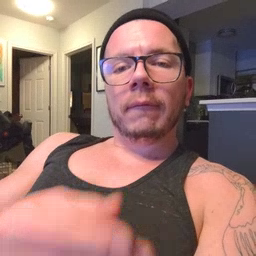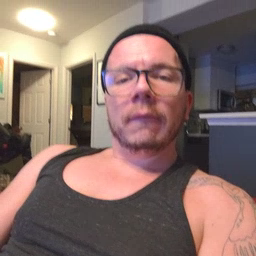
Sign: give